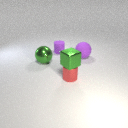
small red metal cylinder to the left of large purple rubber sphere